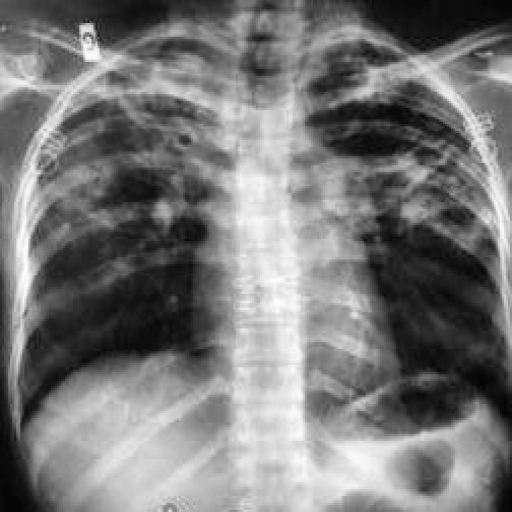
Finding: TUBERCULOSIS